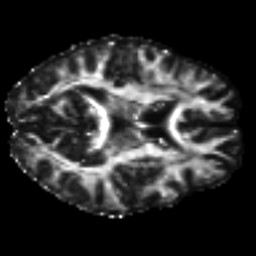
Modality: FA
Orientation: axial
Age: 47
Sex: female
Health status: ill
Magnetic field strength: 3 T
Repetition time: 8.4 s
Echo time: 0.0926 s